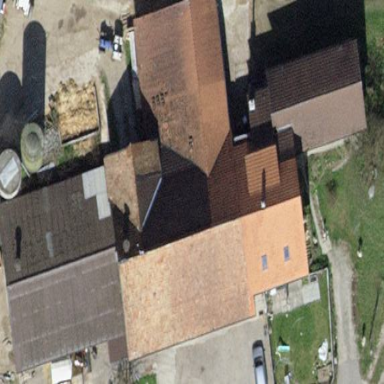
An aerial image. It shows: Gabled roof farm building.